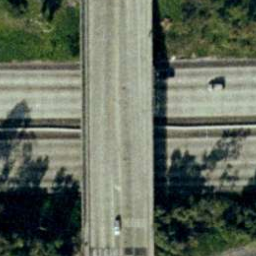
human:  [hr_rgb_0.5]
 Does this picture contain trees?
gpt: yes

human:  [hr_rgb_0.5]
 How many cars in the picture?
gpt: three

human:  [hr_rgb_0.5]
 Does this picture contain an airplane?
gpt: no

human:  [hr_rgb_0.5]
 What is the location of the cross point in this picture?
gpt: center